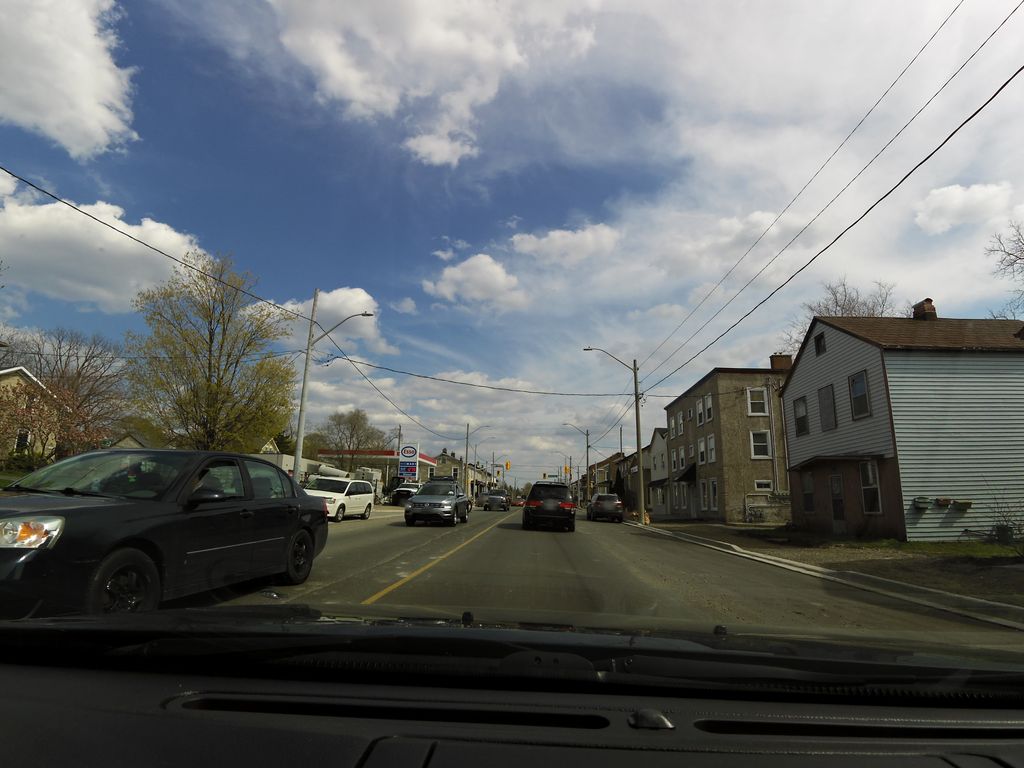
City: kitchener-waterloo